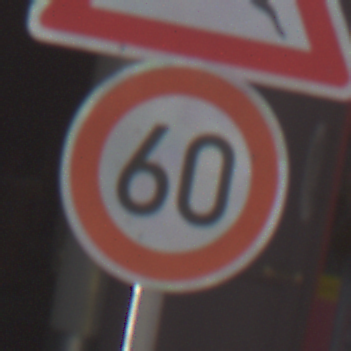
Verkehrszeichen: Geschwindigkeit60
Zusatzzeichen oben: WildwechselRechts
Umgebung: Outdoor, Special
Tageszeit: MorningAfternoon
Wetter: PartlyCloudy
Licht: Natural
Jahreszeit: NotSpecified
Kontrast: HighContrast